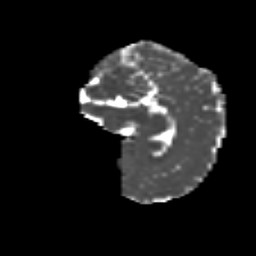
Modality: MD
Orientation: sagittal
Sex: female
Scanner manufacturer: siemens
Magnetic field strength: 3 T
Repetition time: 5 s
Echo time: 0.071 s